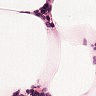
Metastatic tissue present: no